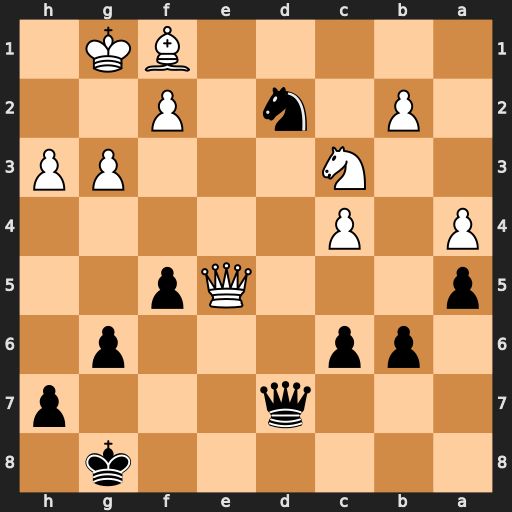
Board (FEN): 6k1/3q3p/1pp3p1/p3Qp2/P1P5/2N3PP/1P1n1P2/5BK1
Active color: b
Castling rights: -
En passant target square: -
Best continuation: Nf3+ Kg2 Nxe5